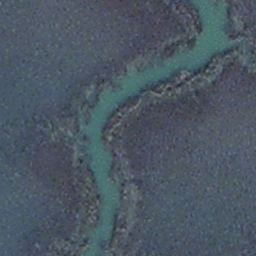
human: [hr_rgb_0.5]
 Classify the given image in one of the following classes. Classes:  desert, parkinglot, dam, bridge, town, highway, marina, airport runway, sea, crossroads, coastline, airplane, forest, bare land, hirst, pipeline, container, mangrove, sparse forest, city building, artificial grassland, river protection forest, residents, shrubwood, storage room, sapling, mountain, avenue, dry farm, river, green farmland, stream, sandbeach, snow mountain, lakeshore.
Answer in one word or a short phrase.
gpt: stream